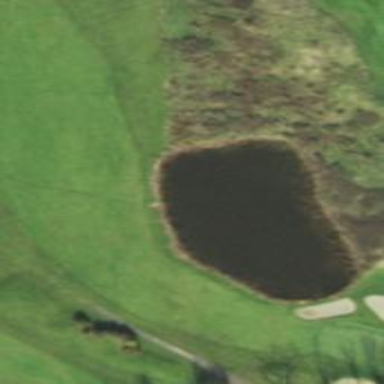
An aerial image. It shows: Water hazard on golf course.